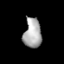
Tissue: lung
Cell type: Smooth muscle cells
Senescence score: 0.622
Nuclear area (px): 515
Mean DAPI intensity: 169.901